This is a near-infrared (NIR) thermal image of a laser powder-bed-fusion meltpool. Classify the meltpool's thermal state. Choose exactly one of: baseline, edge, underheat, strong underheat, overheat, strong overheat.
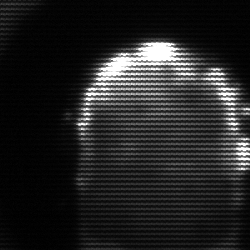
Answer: baseline